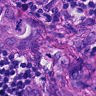
Metastatic tissue present: yes